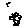
Label: flower